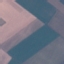
Land use / land cover: AnnualCrop